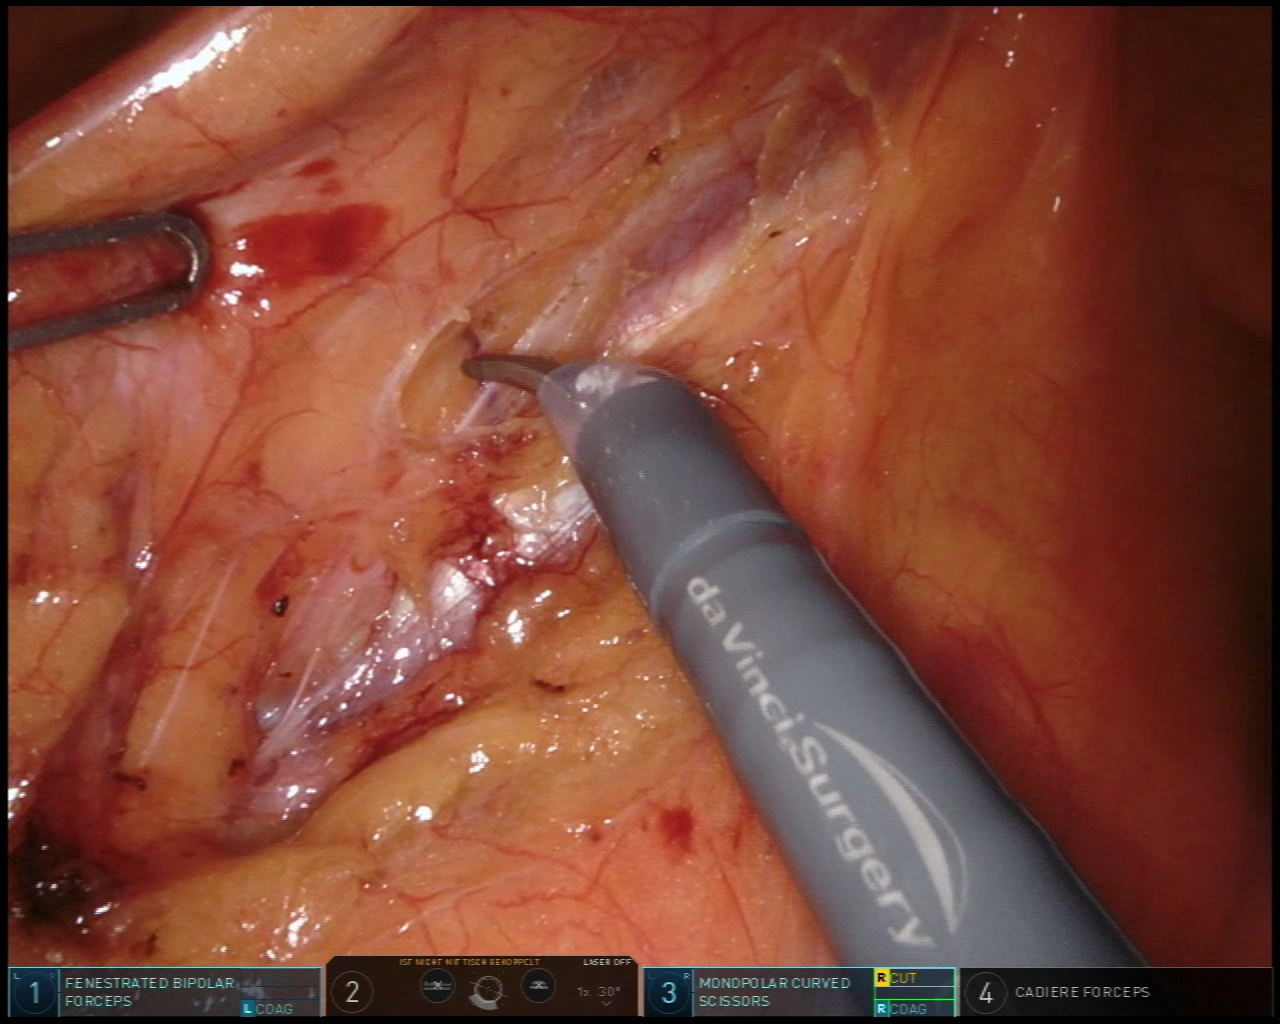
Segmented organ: ureter
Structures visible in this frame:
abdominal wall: no
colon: no
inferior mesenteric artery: no
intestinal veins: no
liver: no
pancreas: no
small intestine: no
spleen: no
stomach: no
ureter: yes
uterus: no
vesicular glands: no